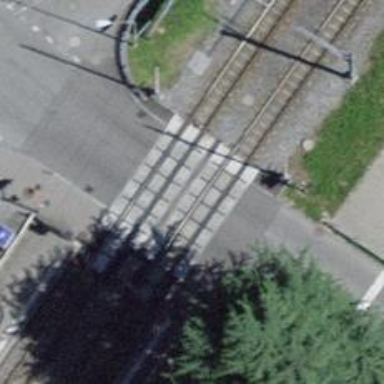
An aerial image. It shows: Railway level crossing.